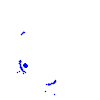
Particle: pion